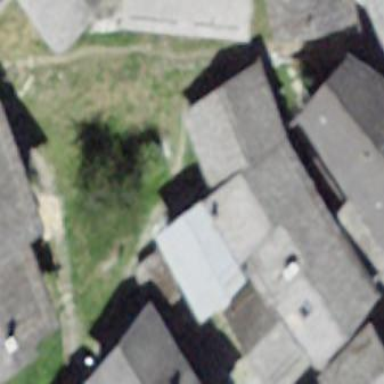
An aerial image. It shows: Building with tile roof.